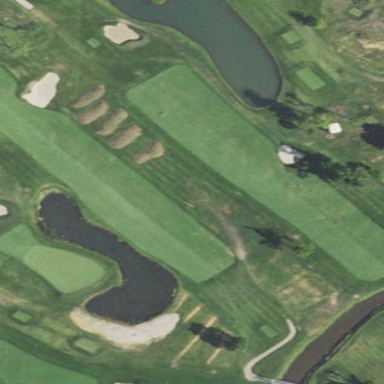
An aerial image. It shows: Scenic view of water hazard on golf course. The natural water feature adds beauty to the landscape.